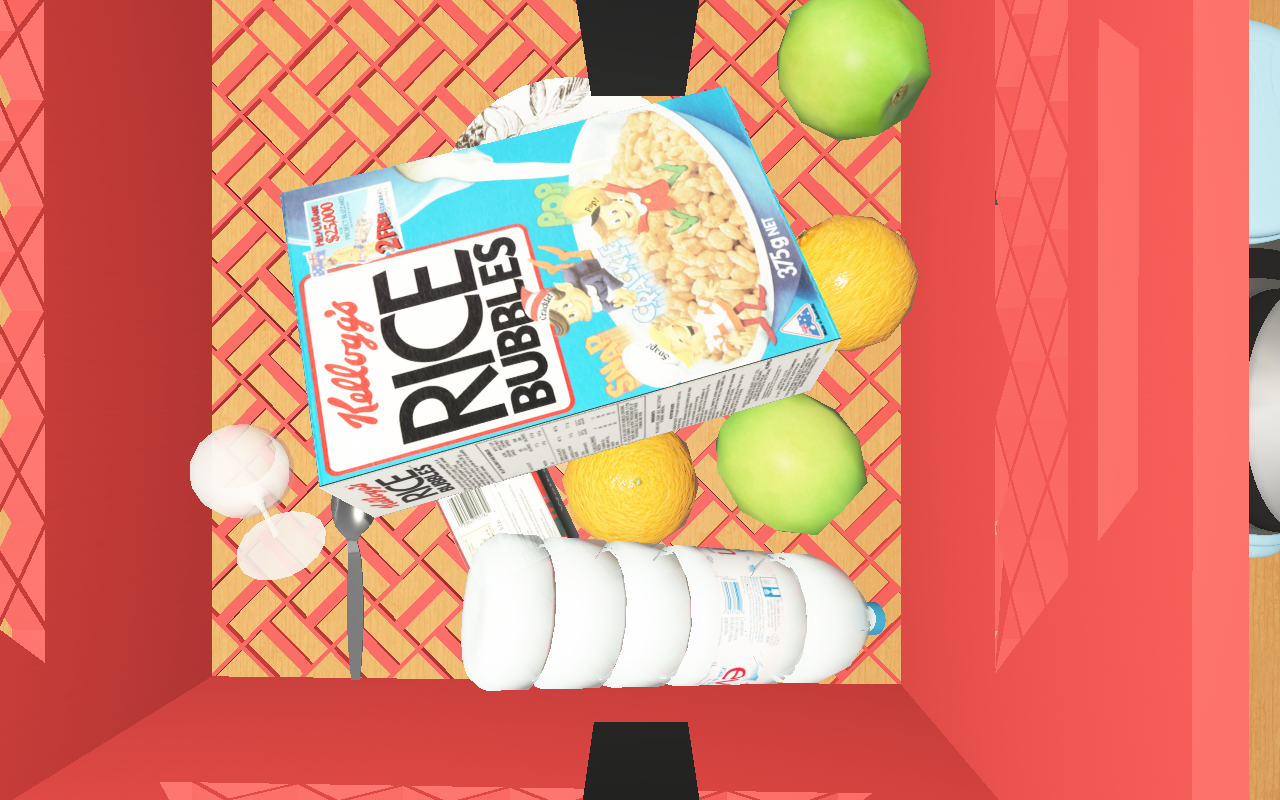
Objects in the scene:
apple
wineglass
honey jar
jam jar
cereal box
cereal box
cereal box